Question:
Consider the DFA :
options:
'''
A) {D}
B) {C,D}
C) {B,C,D}
D) {A,B,C,D}
'''
The correct answer is option B) but I don't get how. Please some one explain me the steps to solve it and also in general how do we solve sit for any DFA and any transition?
Thanks.
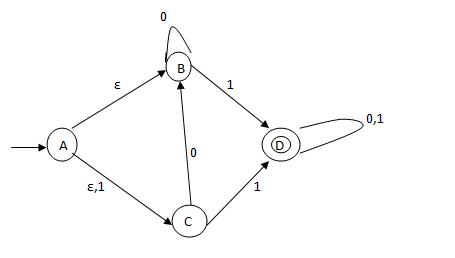
Answer: for this transition graph.
In Transition Graph(TG) symbol 'e' means ('e-move'). There is two NULL-moves in TG.
'''
One: (A) --- 'e' ---->(B)
Second: (A) --- 'e' ---->(C)
'''
A 'e-move' means without consume any symbol you can change state. In your diagram from 'A to B', or 'A to C'.
> What will be d(A,01) equal to ?
Question asked "what is path from state 'A' if input is '01'". (as I understand because there is only one final state)
'01' can be processed in either of two ways.
> - (A) -- e --->(B) -- 0 --> (B) -- 1 --> (D) - (A) -- e --->(C) -- 0 --> (B) -- 1 --> (D)
Also, there is no other way to process string '01' even if you don't wants to reach final state.
[]
So there is misprinting in question (or either you did).
You can learn how to remove NULL-move from transition graph. Also <URL>
If you remove null-moves from TG you will get three ways to accept '01'.

Note there is three start-states in Graph.
Three ways:
'''
{ABD}
{CBD}
{BBD}
'''
In all option 'state-(B)' has to be come.
Also, you have written 'Consider the DFA :' is wrong. The TG is not deterministic because there is there is non-deterministic move d(A,e) and next states are either B or C.